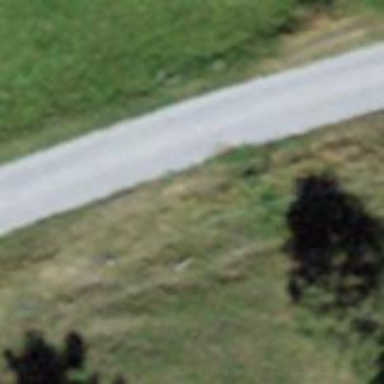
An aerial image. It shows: Unclassified road with asphalt surface.